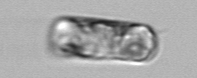
Label: Guinardia_delicatula